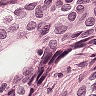
Metastatic tissue present: yes